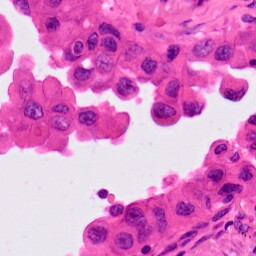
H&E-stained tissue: Lung